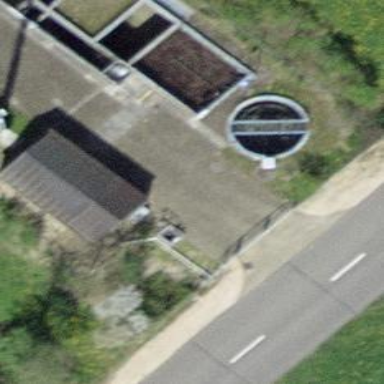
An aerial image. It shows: View of wastewater plant.